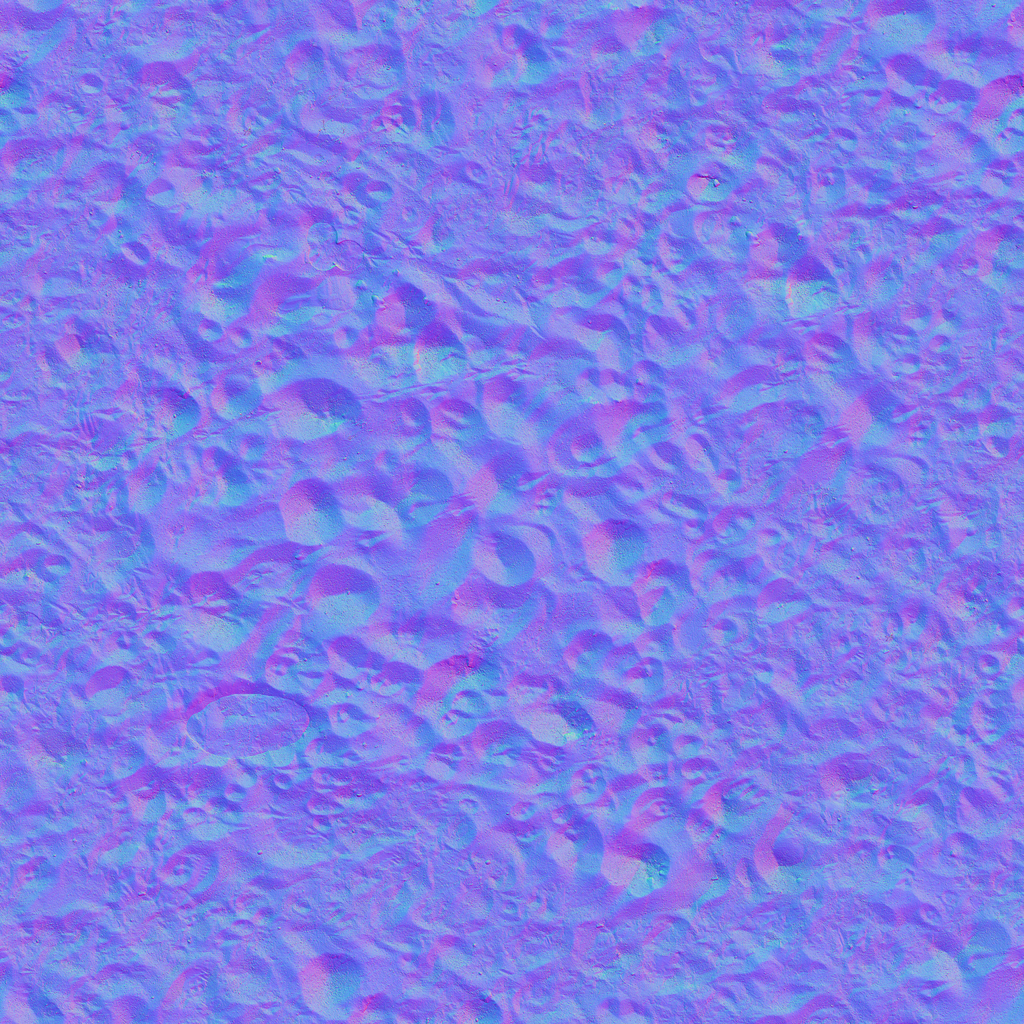
Texture map type: NormalGL